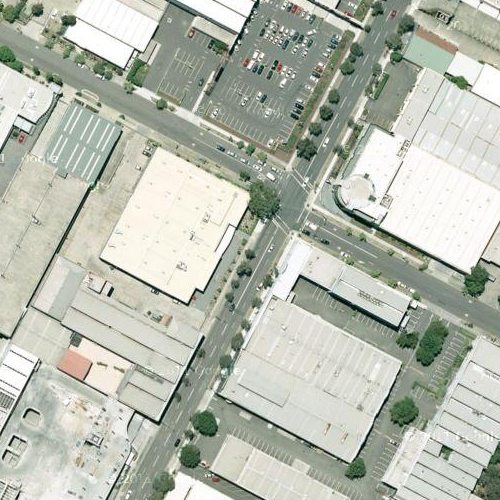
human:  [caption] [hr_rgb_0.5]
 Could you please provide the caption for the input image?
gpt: An industrial area with many white buildings and a parking lot with many cars parked in .

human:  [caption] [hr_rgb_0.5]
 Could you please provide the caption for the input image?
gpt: This is an industrial area with some white buildings while many cars parked neatly in the parking lot .

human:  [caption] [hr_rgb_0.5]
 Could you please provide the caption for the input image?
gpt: An industrial area with many white buildings and many cars parked in the parking lot .

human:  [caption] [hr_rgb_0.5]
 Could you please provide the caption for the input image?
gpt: Some roads with plants on the roadside go through the industrial area .

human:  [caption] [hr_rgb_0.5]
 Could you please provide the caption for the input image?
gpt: There are some white buildings in the industrial area with a parking lot beside .